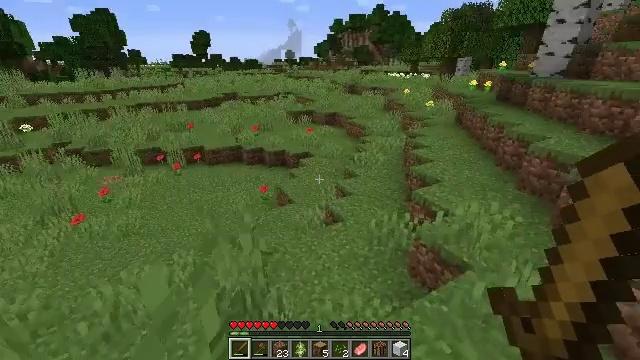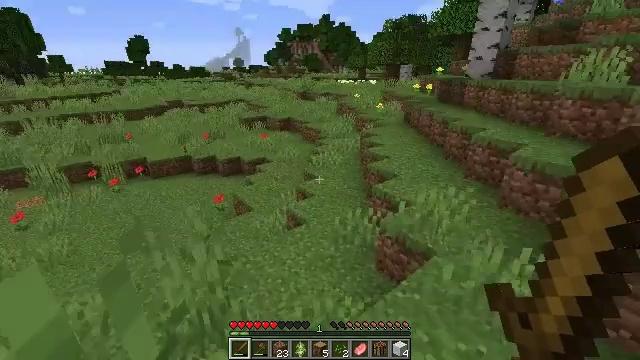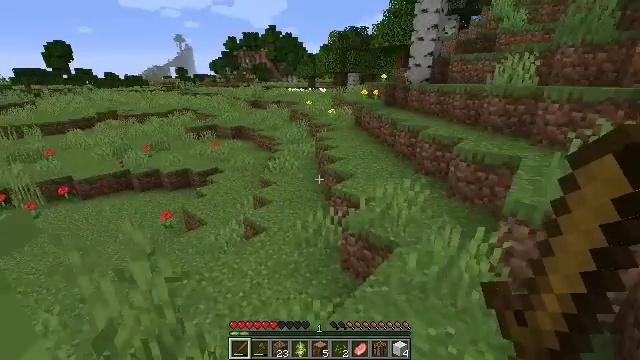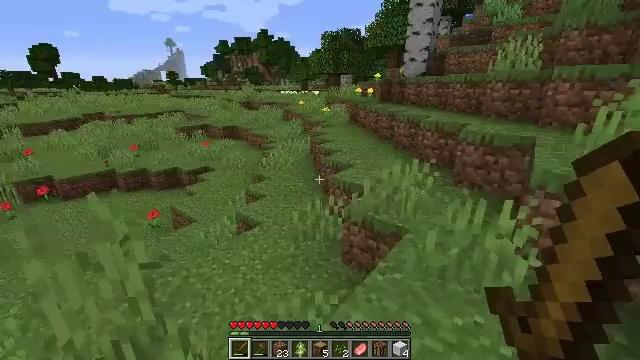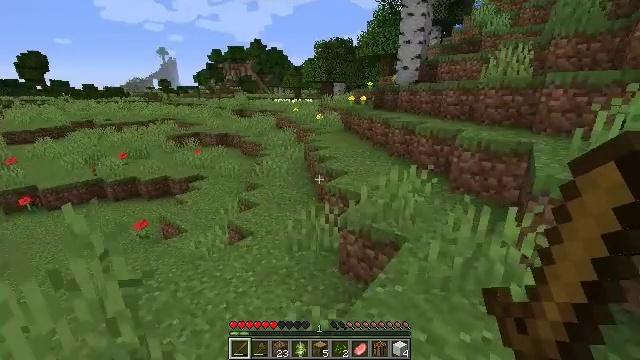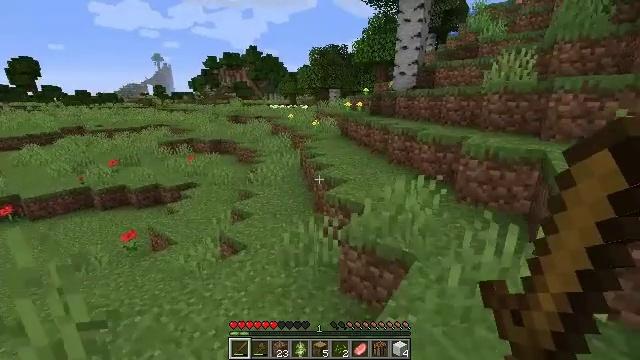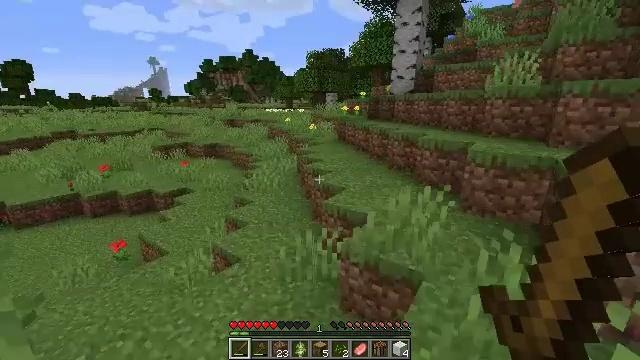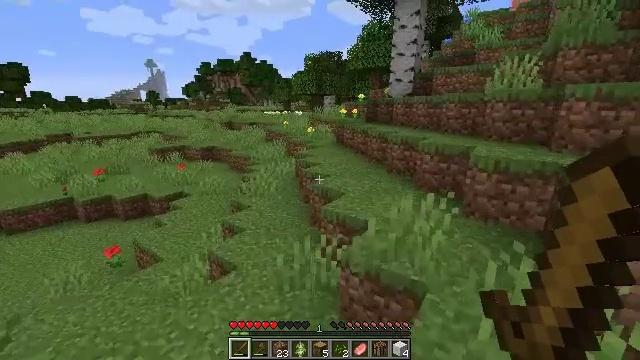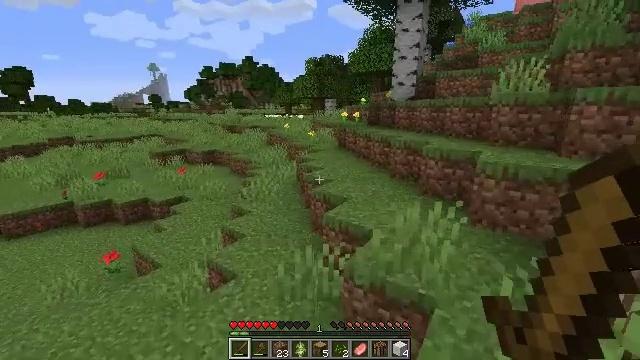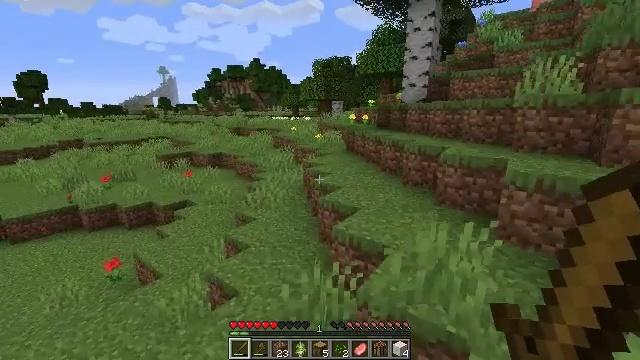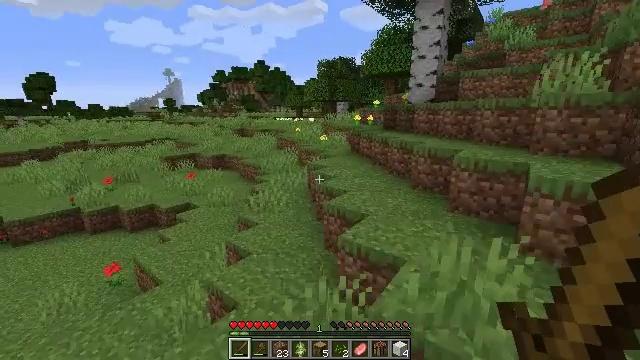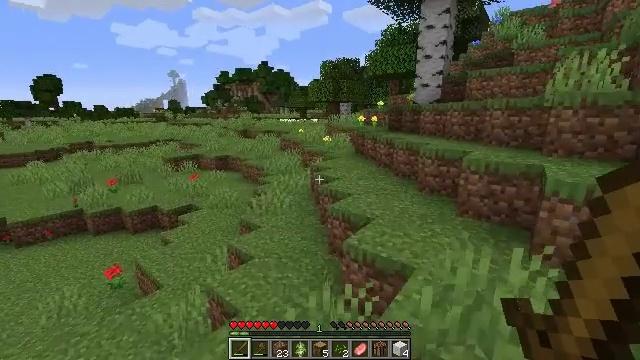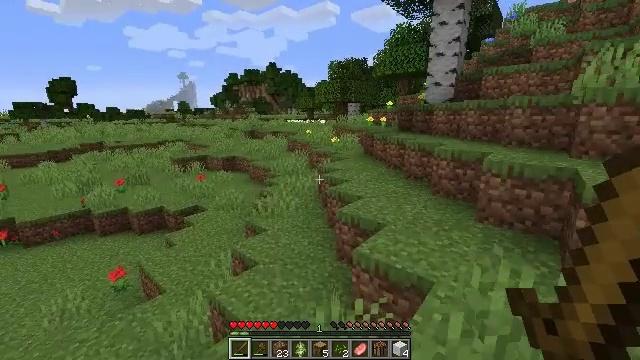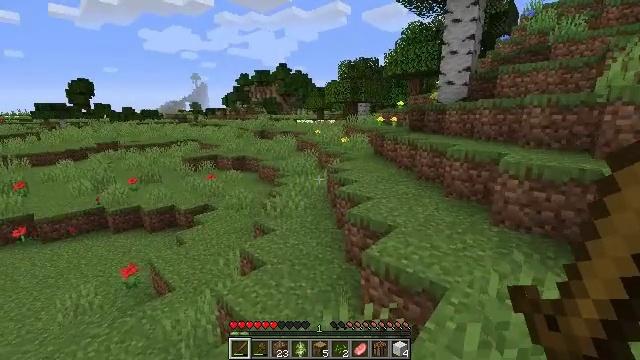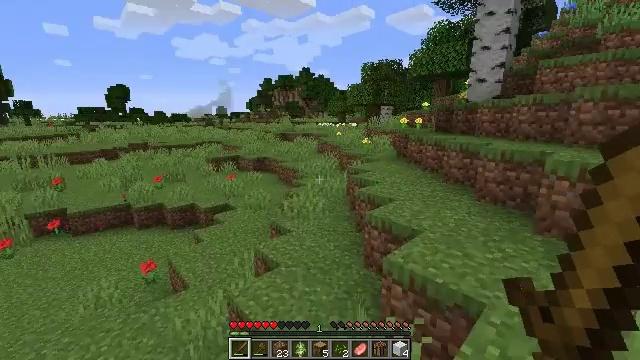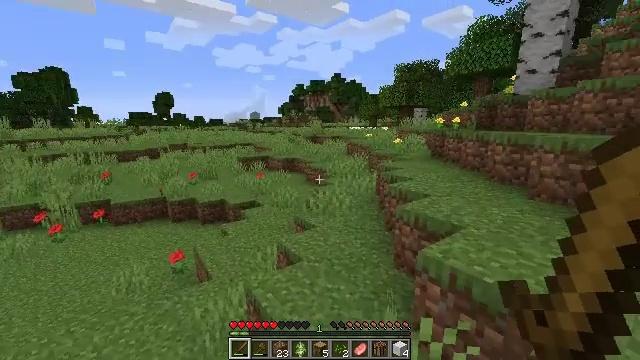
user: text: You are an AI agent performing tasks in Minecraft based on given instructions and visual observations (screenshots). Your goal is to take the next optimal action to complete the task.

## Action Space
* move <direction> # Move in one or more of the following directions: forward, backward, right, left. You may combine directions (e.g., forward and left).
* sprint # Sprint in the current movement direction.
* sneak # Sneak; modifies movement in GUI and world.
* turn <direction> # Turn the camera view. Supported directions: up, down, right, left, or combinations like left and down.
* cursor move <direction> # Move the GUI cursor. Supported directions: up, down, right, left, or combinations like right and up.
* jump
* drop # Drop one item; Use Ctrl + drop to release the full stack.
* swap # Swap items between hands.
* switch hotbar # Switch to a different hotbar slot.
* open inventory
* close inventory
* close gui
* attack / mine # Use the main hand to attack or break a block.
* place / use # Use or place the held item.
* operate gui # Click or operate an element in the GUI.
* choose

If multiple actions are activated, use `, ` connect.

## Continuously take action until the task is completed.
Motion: motion action
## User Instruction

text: Mine grass block from the ground.
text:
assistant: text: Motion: move forward, turn right and up
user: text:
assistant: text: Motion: move forward, turn right and up
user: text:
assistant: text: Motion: move forward, turn right and up
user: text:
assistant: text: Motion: move forward, turn right and up
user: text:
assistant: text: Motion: move forward, turn right and up
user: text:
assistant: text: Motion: move forward
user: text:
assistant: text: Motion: move forward
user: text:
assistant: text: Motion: move forward
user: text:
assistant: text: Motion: move forward, turn left
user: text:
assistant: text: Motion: move forward
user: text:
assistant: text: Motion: move forward
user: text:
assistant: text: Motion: move forward, turn left
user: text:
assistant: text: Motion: move forward, turn left
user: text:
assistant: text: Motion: move forward, turn left
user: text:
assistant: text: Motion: move forward, turn left and up
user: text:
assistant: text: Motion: move forward, turn left
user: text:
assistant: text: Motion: move forward, turn left
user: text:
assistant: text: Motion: move forward, turn left
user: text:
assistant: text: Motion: move forward, turn left
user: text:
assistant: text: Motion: move forward, turn left
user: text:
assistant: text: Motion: move forward, turn left
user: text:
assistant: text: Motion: move forward, turn left
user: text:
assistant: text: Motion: move forward
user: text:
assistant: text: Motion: move forward
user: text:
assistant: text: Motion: move forward
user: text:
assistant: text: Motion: move forward
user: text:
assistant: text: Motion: move forward
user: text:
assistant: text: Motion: move forward
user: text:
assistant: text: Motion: move forward
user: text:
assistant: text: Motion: no_op